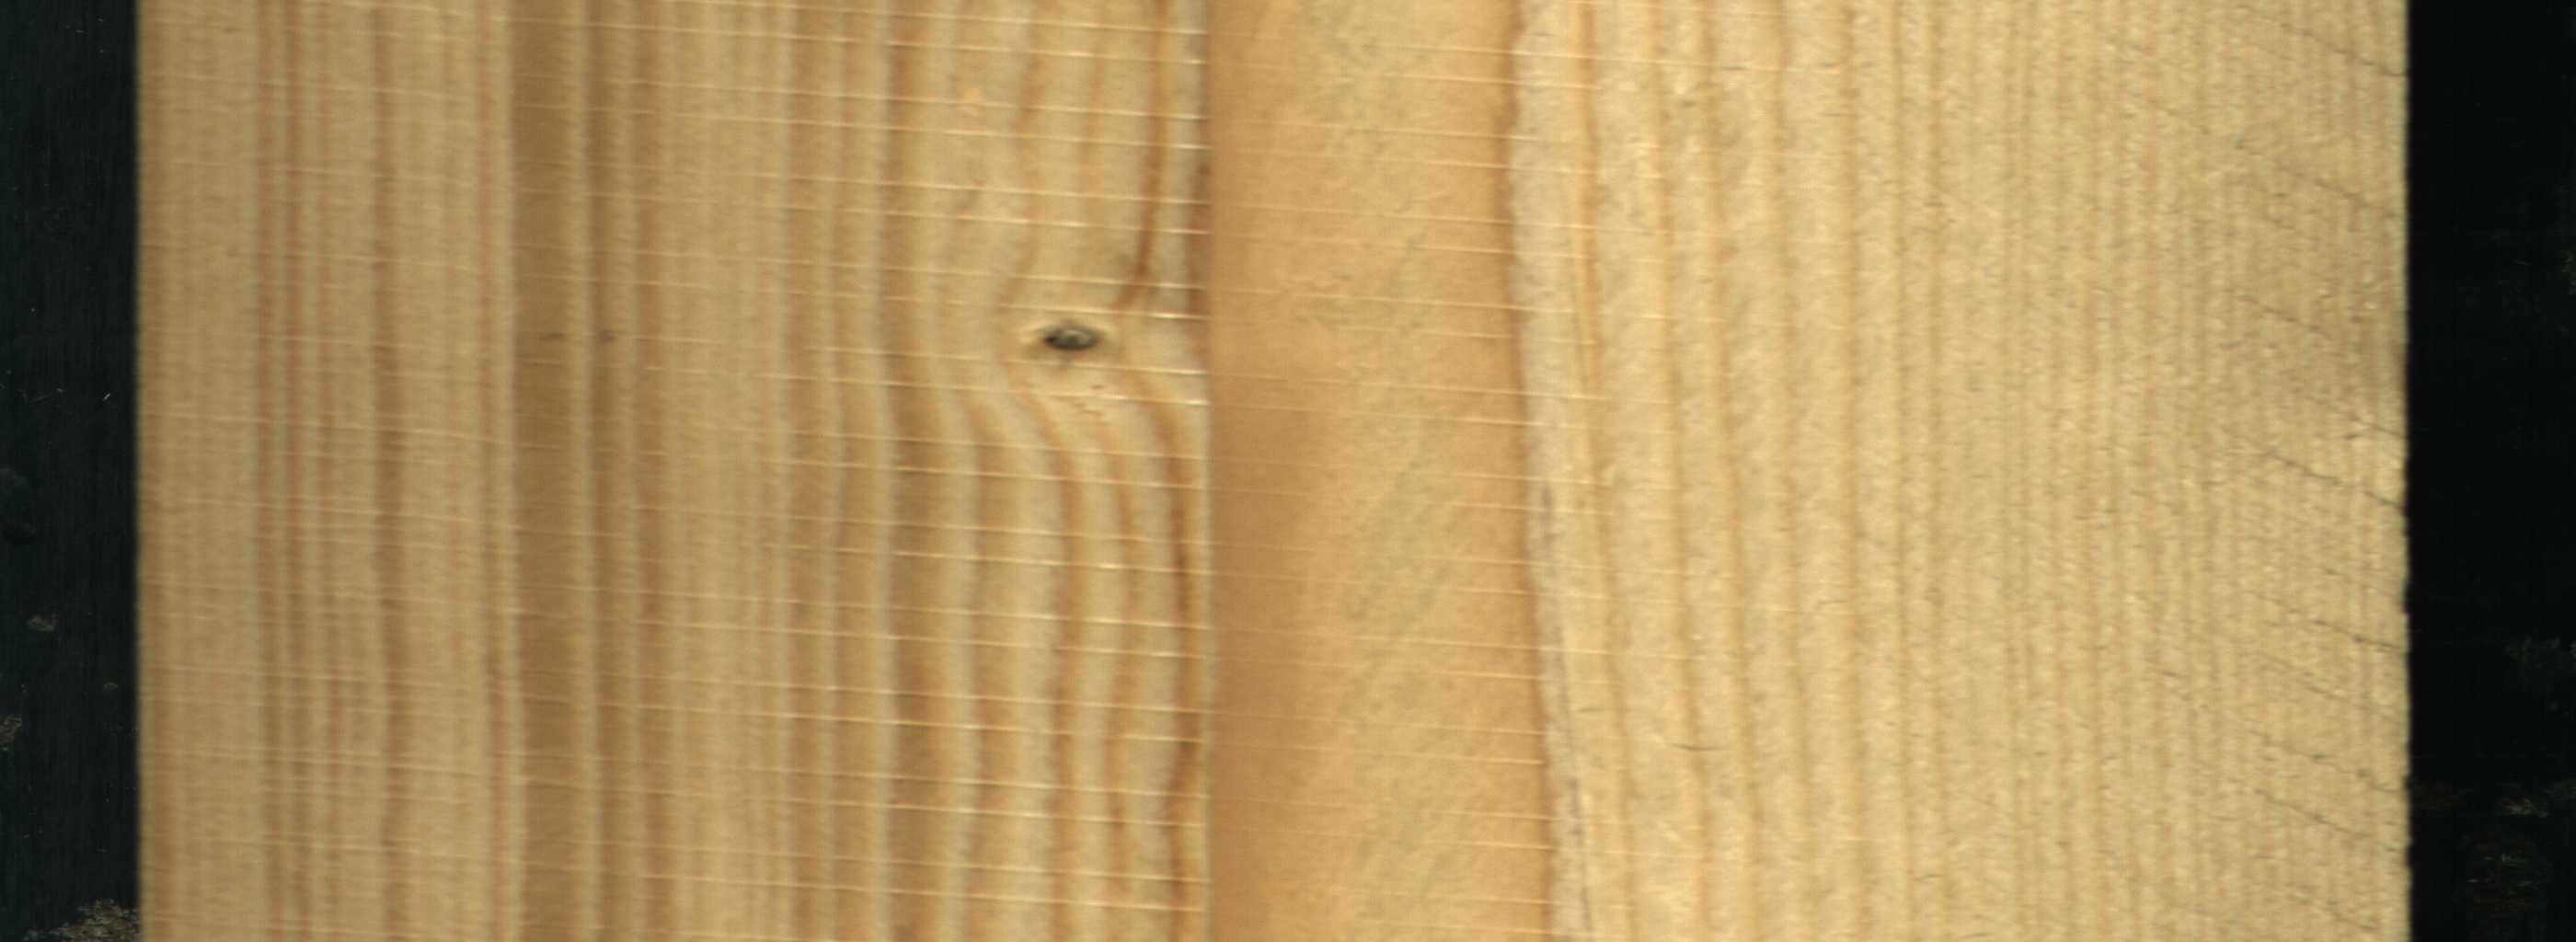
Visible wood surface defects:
Live_Knot